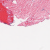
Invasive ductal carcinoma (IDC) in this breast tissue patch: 0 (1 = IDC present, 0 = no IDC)